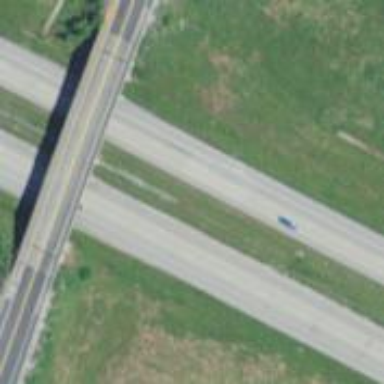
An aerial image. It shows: Motorway.